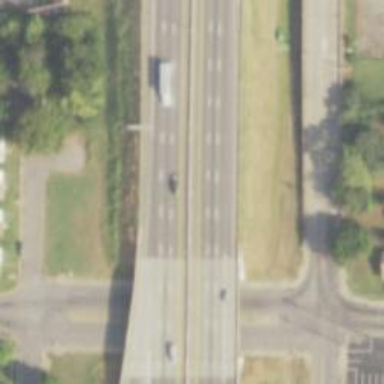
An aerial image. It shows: Beam bridge on motorway.